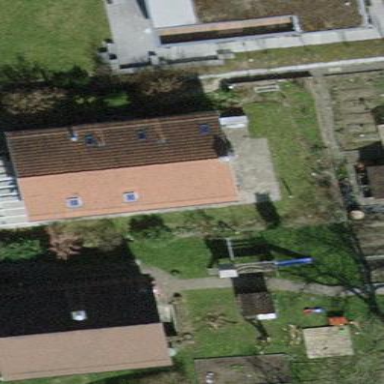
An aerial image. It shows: Building with tiled roof.